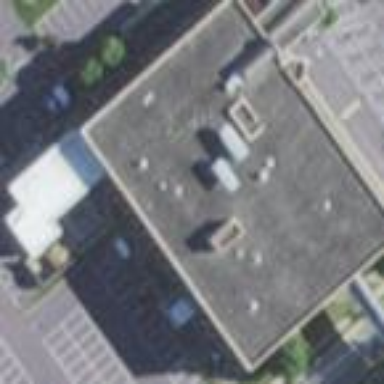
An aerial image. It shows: Clinic building.